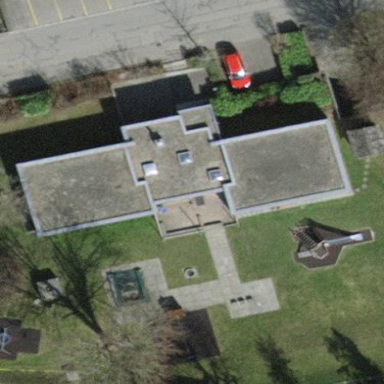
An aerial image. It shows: Kindergarten building.